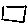
Label: square